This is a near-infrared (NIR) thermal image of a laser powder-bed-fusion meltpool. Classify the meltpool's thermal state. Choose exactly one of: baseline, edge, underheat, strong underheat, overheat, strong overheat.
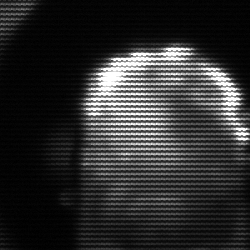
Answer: baseline